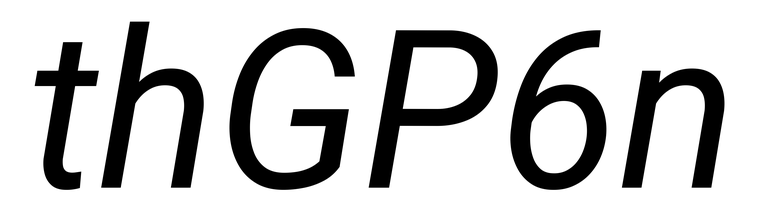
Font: Roboto-Italic_Italic